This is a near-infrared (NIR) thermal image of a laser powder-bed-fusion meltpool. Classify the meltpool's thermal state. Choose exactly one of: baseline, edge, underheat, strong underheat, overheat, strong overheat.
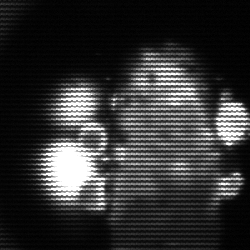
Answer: strong underheat